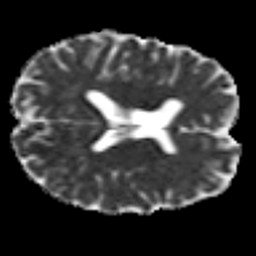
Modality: MD
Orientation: axial
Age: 25
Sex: male
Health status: healthy
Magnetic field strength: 3 T
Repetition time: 8.4 s
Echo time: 0.0926 s